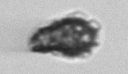
Label: Syracosphaera_pulchra